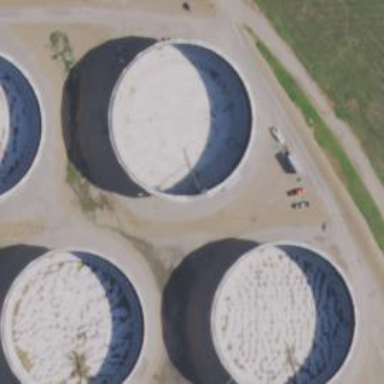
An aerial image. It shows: Storage tank that is man-made.